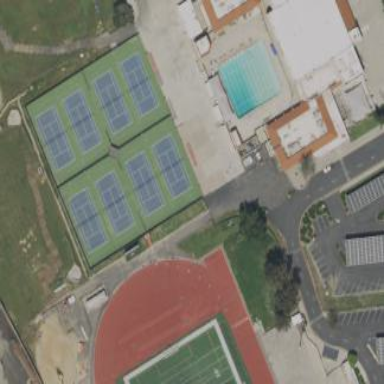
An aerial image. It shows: Tennis court on the leisure land pitch.